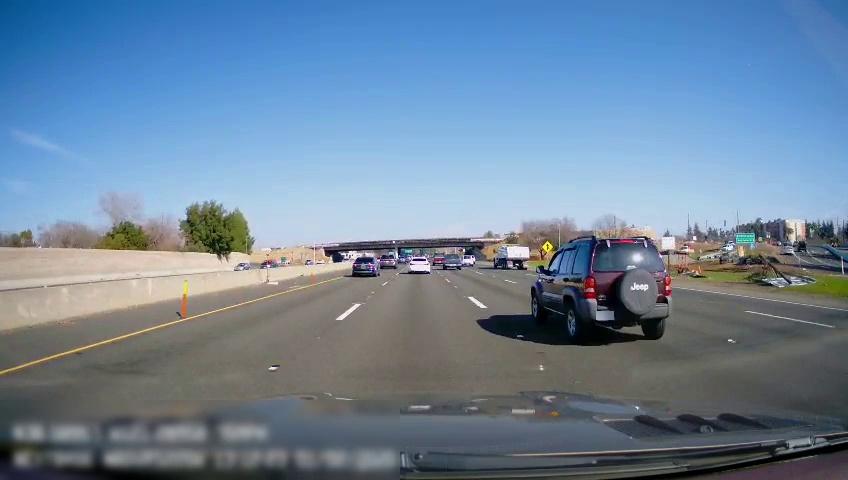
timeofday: Day
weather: Sunny
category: Drivable Space
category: Vehicles | Car
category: Vehicles | Car
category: Drivable Space
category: Drivable Space
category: Drivable Space
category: Vehicles | Truck
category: Vehicles | Truck
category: Vehicles | Car
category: Vehicles | Truck
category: Vehicles | SUV
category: Vehicles | SUV
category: Vehicles | Car
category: Vehicles | Car
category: Vehicles | SUV
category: Vehicles | Car
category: Lanes | Alternate Lane
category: Lanes | Alternate Lane
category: Lanes | Alternate Lane
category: Lanes | Alternate Lane
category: Lanes | Alternate Lane
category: Lanes | Current Lane
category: Lanes | Current Lane
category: Lanes | Alternate Lane
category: Traffic | Signs
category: Traffic | Signs
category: Traffic | Signs